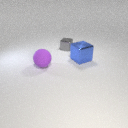
small gray metal cube behind large purple rubber sphere